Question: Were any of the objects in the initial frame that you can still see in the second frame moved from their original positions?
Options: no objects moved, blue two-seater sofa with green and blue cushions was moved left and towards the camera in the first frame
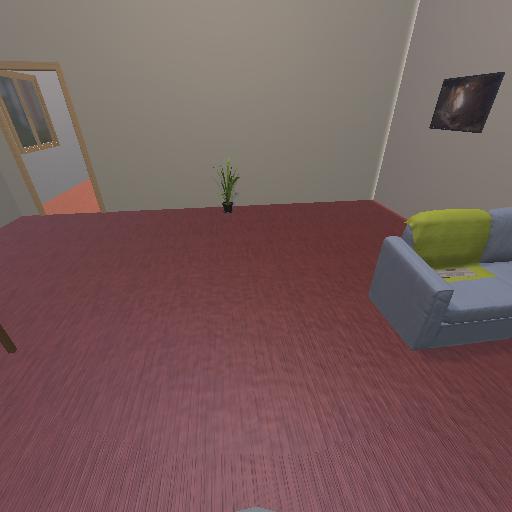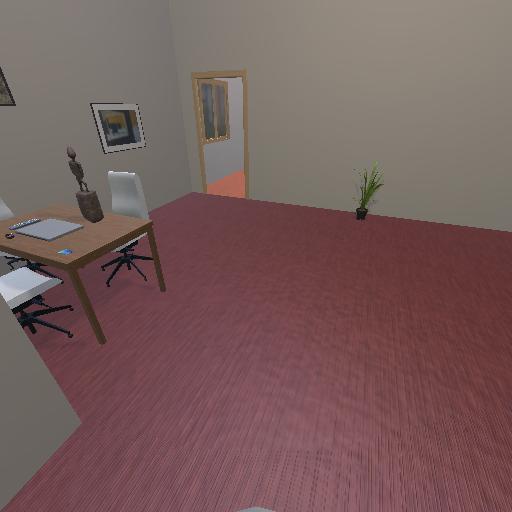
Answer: no objects moved